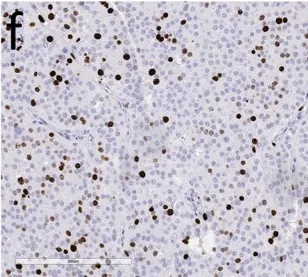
Histology and Immunoprofile of Intrathyroidal Parathyroid Carcinoma. (f) The Ki67 labeling index is approximately 20.
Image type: pathology (immunostaining)